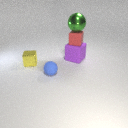
small blue rubber sphere to the left of large purple rubber cube